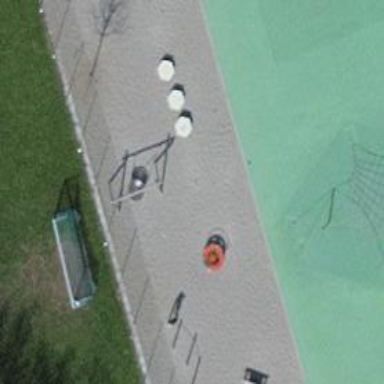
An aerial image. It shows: Playground with basket swing.